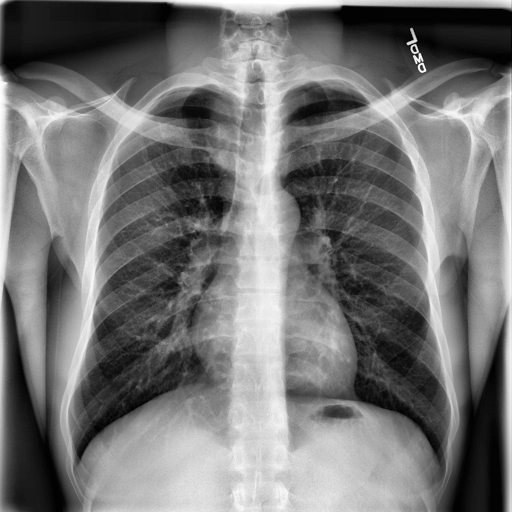
Finding: NORMAL